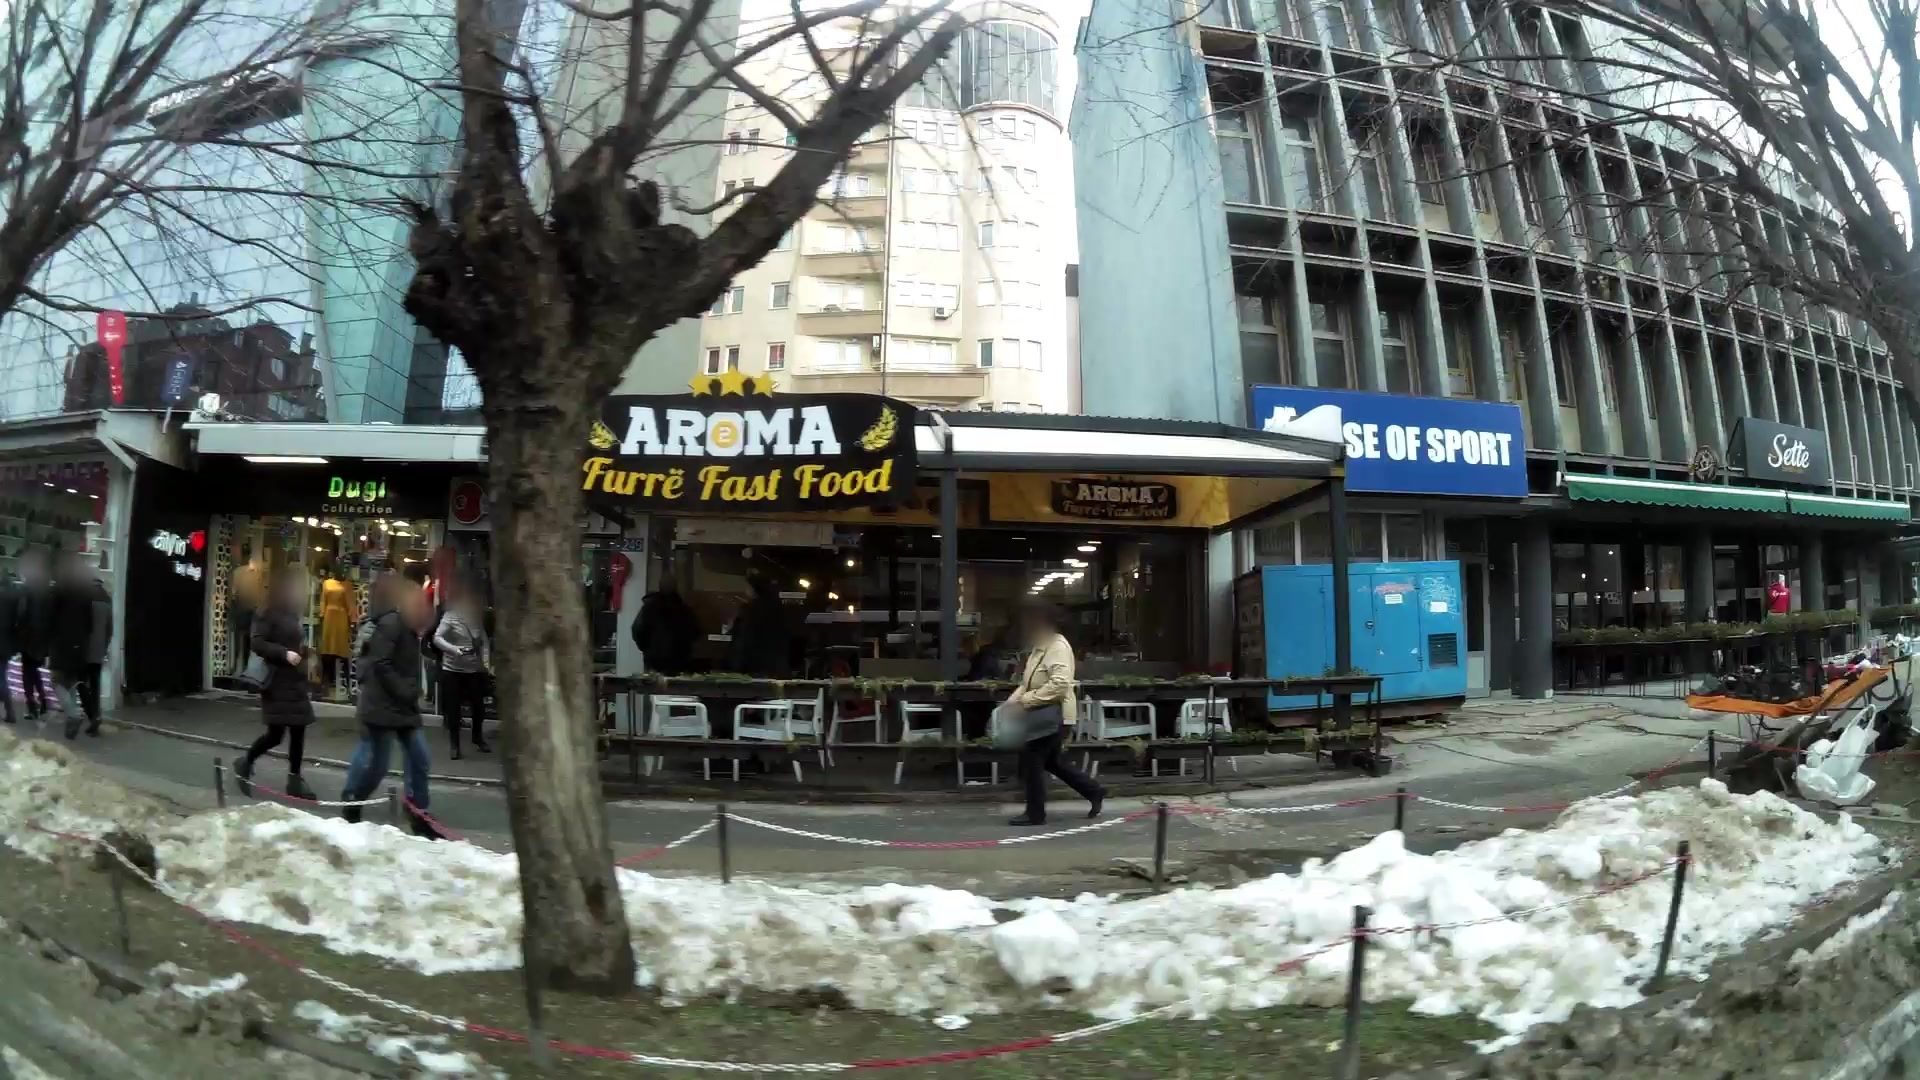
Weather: snowy
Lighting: day
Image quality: good
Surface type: walking surface
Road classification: primary
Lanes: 2
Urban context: urban centre
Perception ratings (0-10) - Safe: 4.31, Lively: 8.04, Beautiful: 5, Boring: 0.96, Depressing: 7.37, Wealthy: 8.3